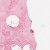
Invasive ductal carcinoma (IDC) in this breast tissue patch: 0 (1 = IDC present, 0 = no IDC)